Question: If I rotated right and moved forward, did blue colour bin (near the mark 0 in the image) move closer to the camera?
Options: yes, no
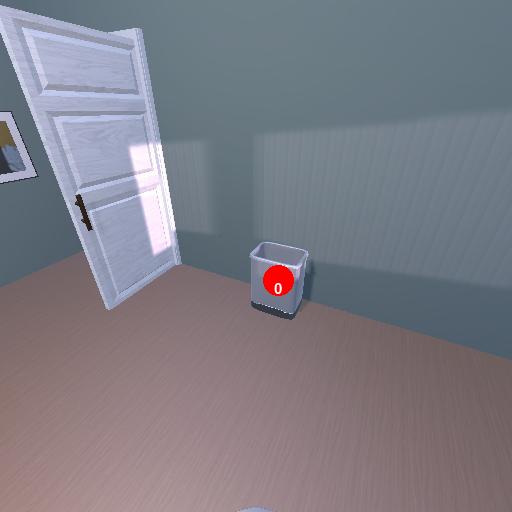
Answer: yes